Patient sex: M
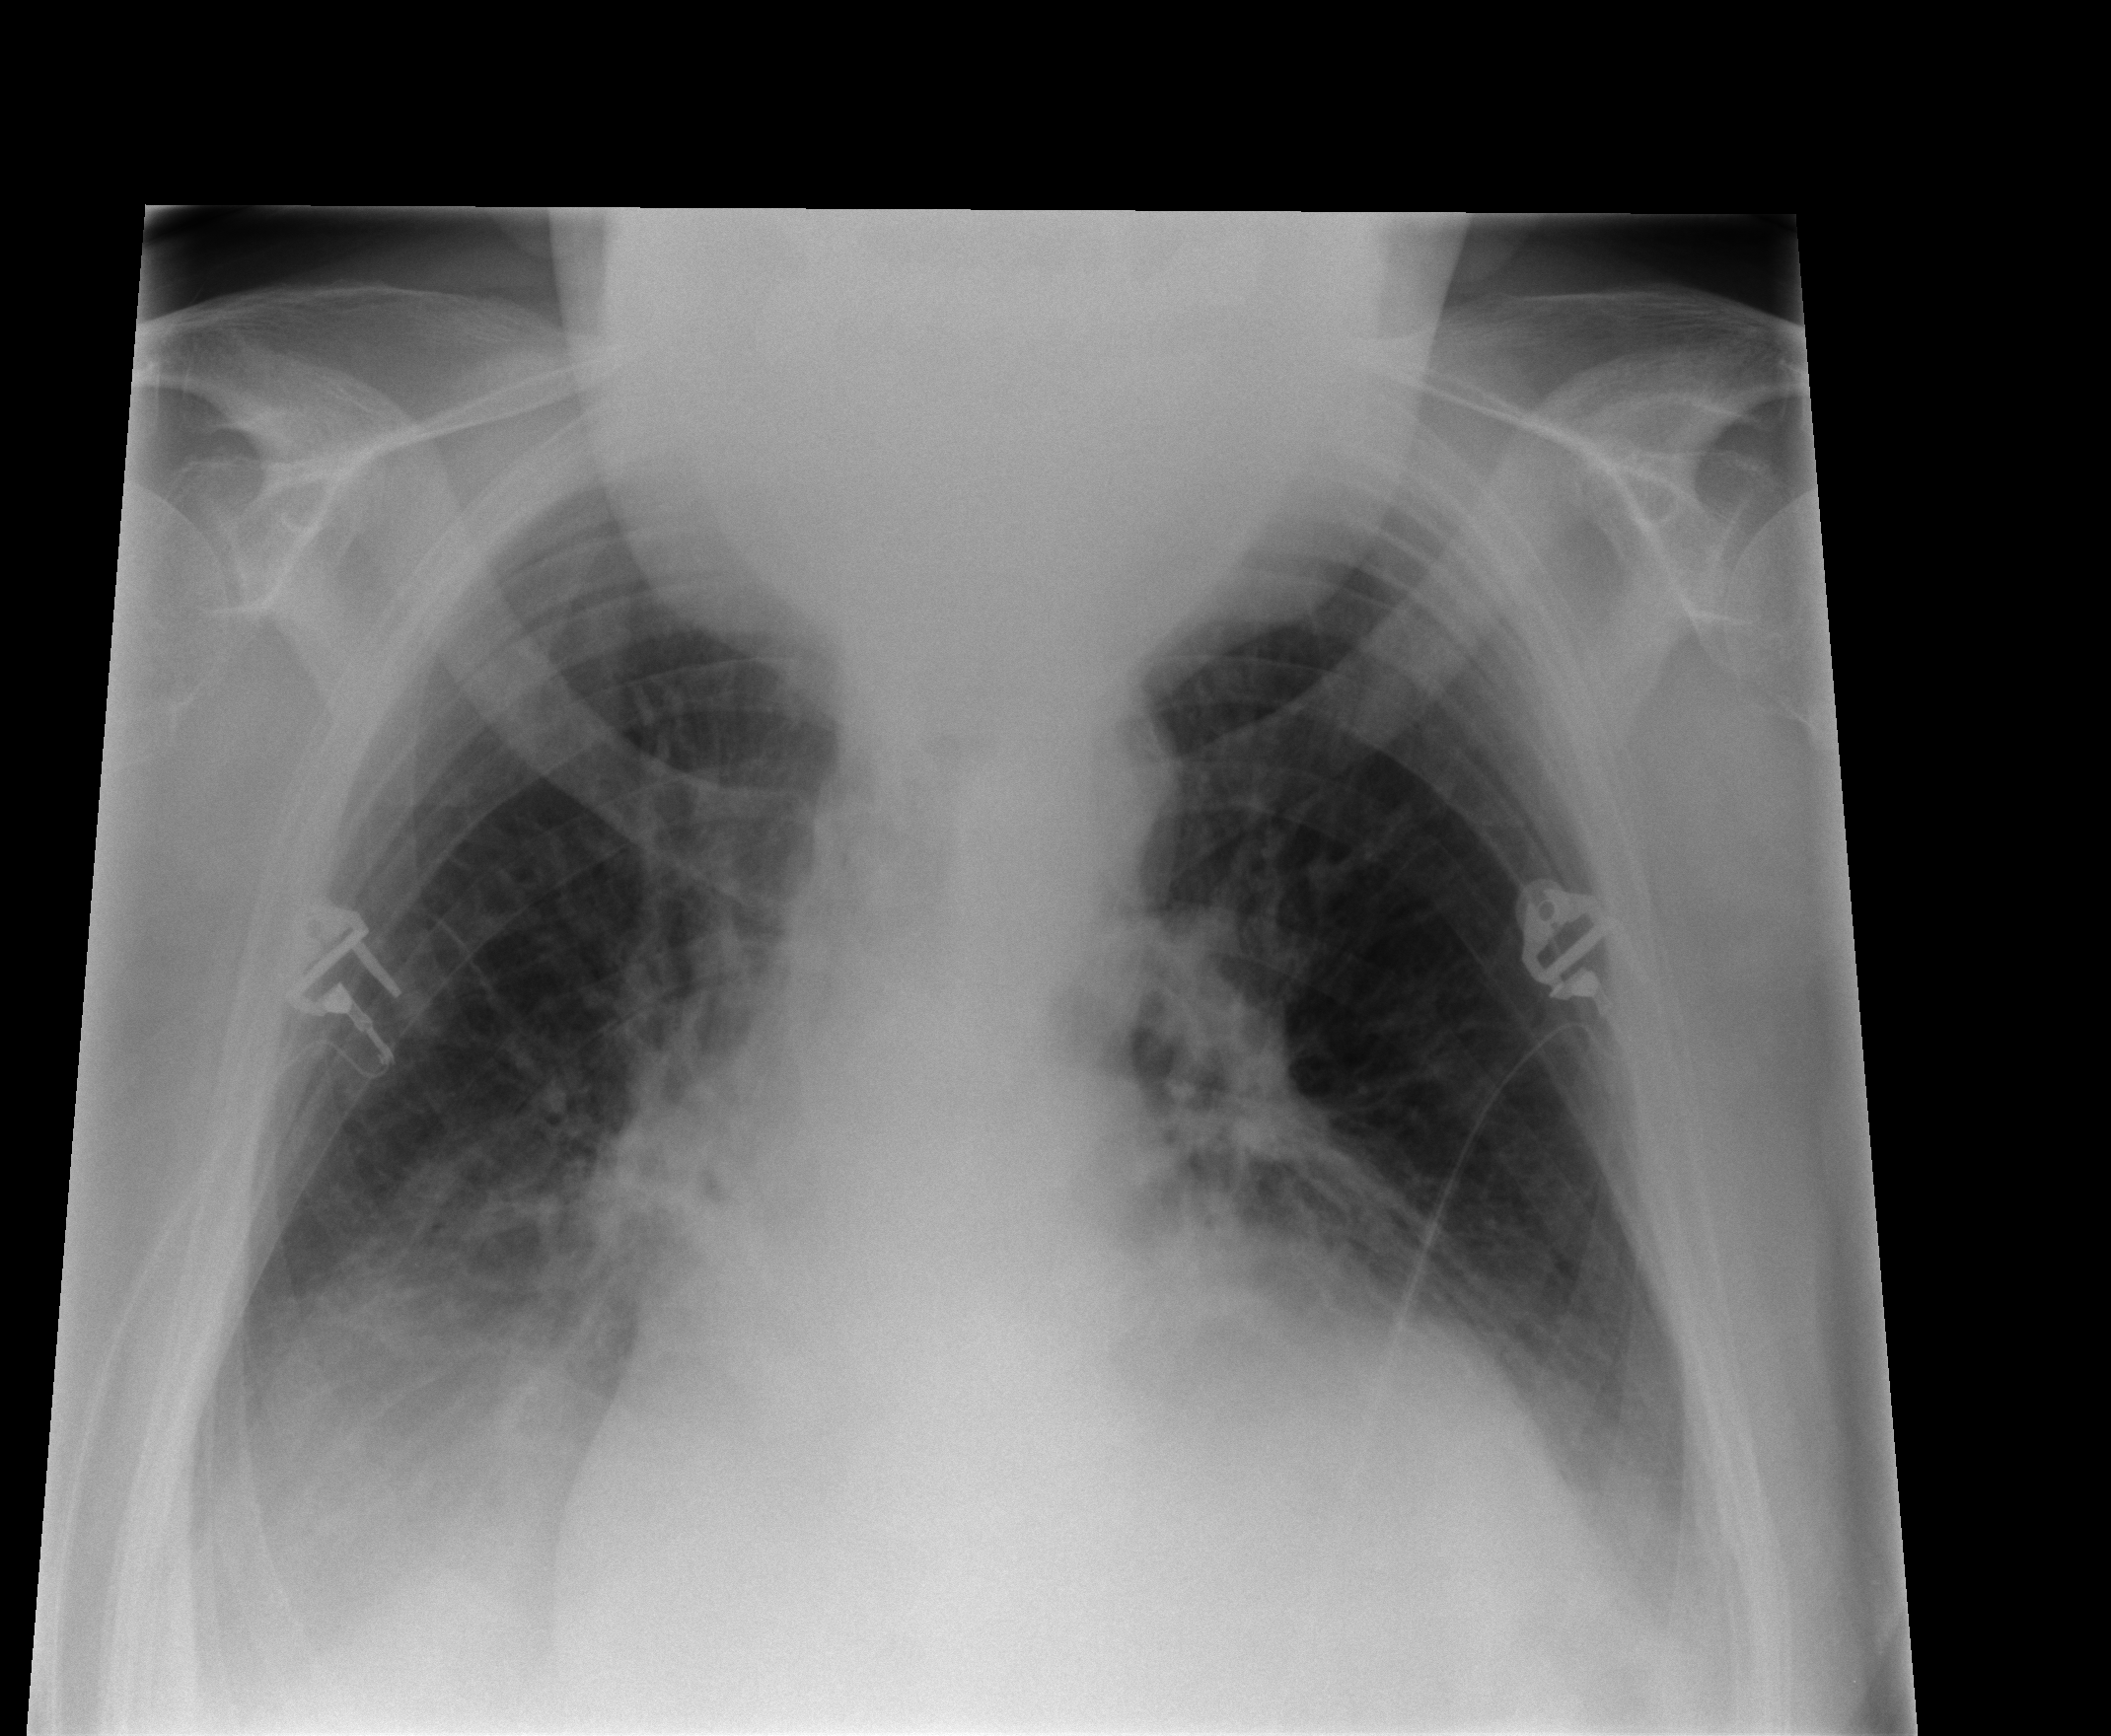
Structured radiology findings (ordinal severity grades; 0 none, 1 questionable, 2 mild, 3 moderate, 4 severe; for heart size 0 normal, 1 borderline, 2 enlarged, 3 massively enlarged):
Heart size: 2
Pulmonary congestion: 2
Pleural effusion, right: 2
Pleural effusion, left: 1
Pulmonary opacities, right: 1
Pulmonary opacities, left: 0
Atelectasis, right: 2
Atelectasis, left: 2